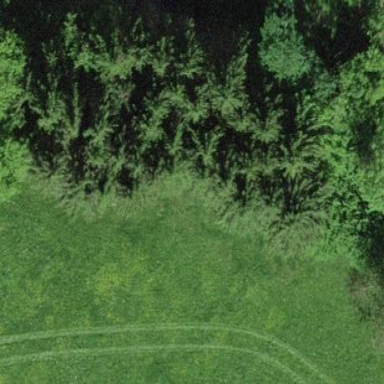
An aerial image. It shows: Forest area.